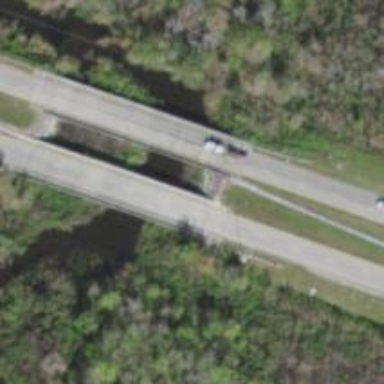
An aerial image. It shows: Trunk road bridge.